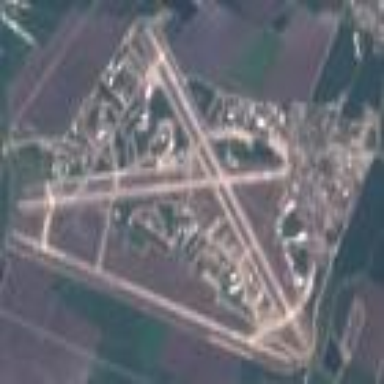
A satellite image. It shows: Military airfield located within larger aerodrome area.